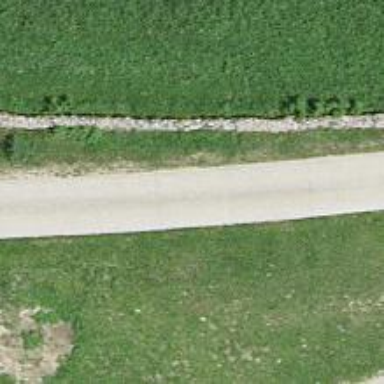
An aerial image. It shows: Unclassified paved road passing through agricultural land.